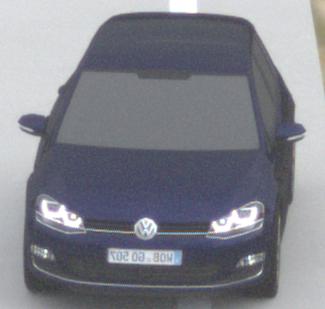
Make: VW
Model: Golf 1.2 TSI BMT
Detailed model: Golf (VII)
Model produced from: 2012/11
Model produced until: 2014/05
Doors: 3
Color: blue
Road condition: dry road
Daytime: midday
Contrast: low contrast